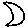
Label: moon